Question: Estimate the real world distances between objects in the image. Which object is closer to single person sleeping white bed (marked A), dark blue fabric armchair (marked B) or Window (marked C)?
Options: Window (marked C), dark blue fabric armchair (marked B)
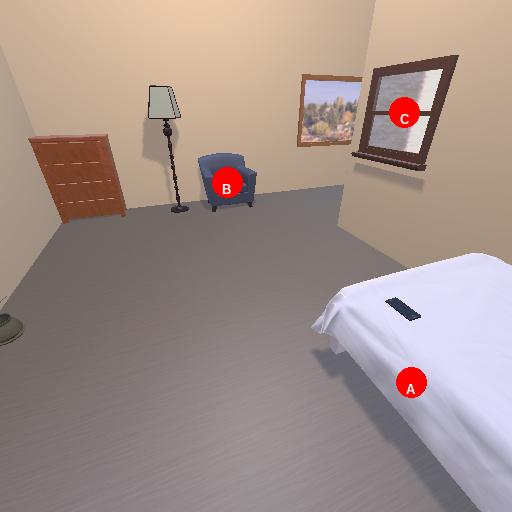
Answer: Window (marked C)